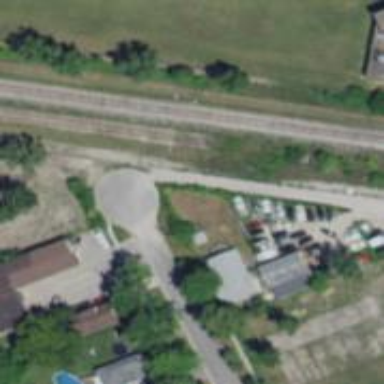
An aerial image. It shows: Railway siding with rails.